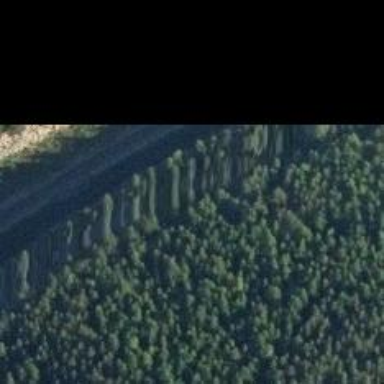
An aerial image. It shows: Natural cliff.